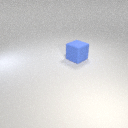
large blue rubber cube